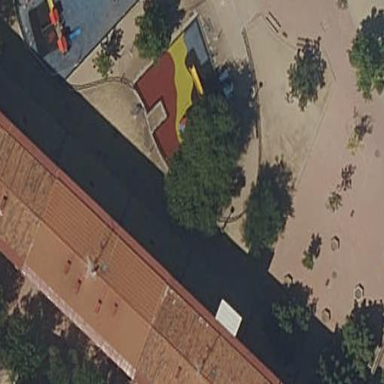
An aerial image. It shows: Playground area for leisure activities on the land.